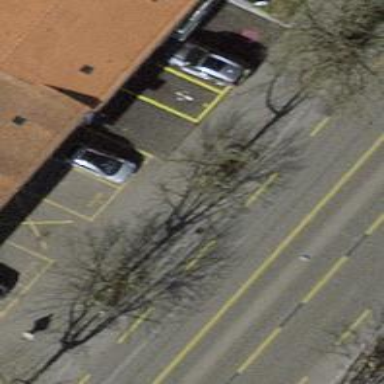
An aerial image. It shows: Avenue lined with trees.